Question: I have <URL> that is working fine.

But I need to unselect a PANTOOL and select the ZOOMTOOL instead.
Is there any function to do that?
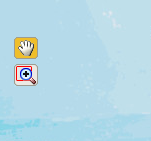
Answer: Use 'activateControl' method to choose control to active.
'''
var navToolbar = new OpenLayers.Control.NavToolbar()
navToolbar.activateControl(navToolbar.controls[0]); //will choose PANTOOL
// If you want to choose another control.
// Just change the index at navToolbar.controls[0]
'''